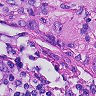
Metastatic tissue present: yes